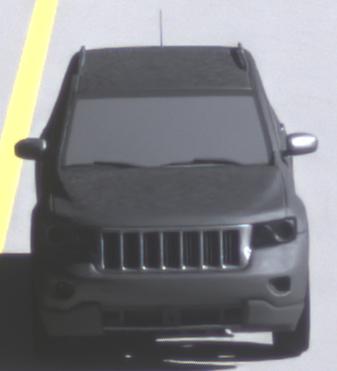
Make: Jeep
Model: Grand Cherokee
Detailed model: WK2
Model produced from: 2010
Model produced until: 2021
Doors: 5
Color: gray
Road condition: dry road
Daytime: morning or afternoon
Contrast: medium contrast